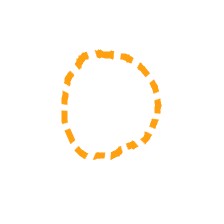
Shape: circle